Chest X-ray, AP view. Patient: 38 years old, sex F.
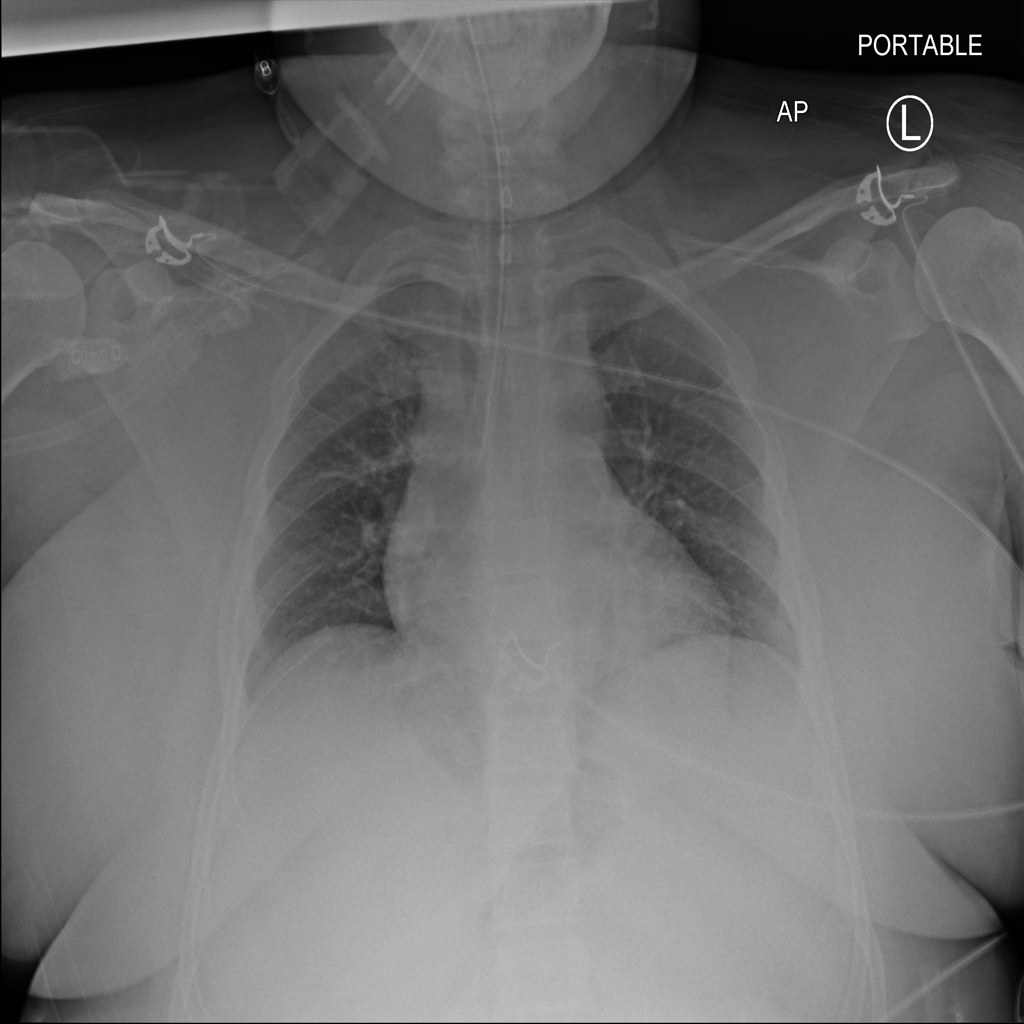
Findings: No Finding